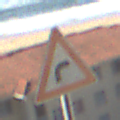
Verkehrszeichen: KurveRechts
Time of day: MorningAfternoon
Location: Outdoor (Urban)
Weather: Clear
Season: NotSpecified
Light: Natural